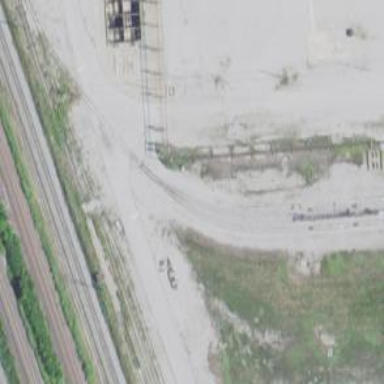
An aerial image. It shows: Rail spur service.